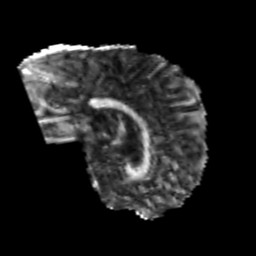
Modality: FA
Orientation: sagittal
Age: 25
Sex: male
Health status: healthy
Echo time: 0.074 s